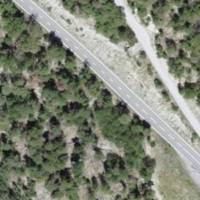
EUNIS habitat code: 45
Species observed at this site:
Lasiommata megera
Ptyonoprogne rupestris